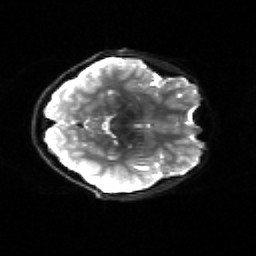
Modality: sbref
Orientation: axial
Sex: female
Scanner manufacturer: siemens
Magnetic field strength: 3 T
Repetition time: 5 s
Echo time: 0.071 s